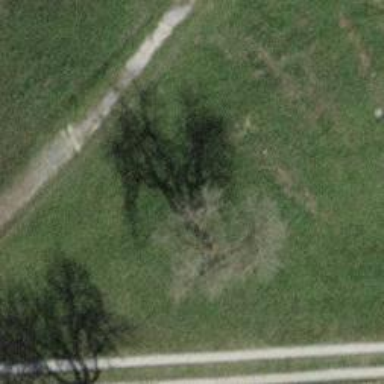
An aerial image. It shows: Beautiful tree in nature.